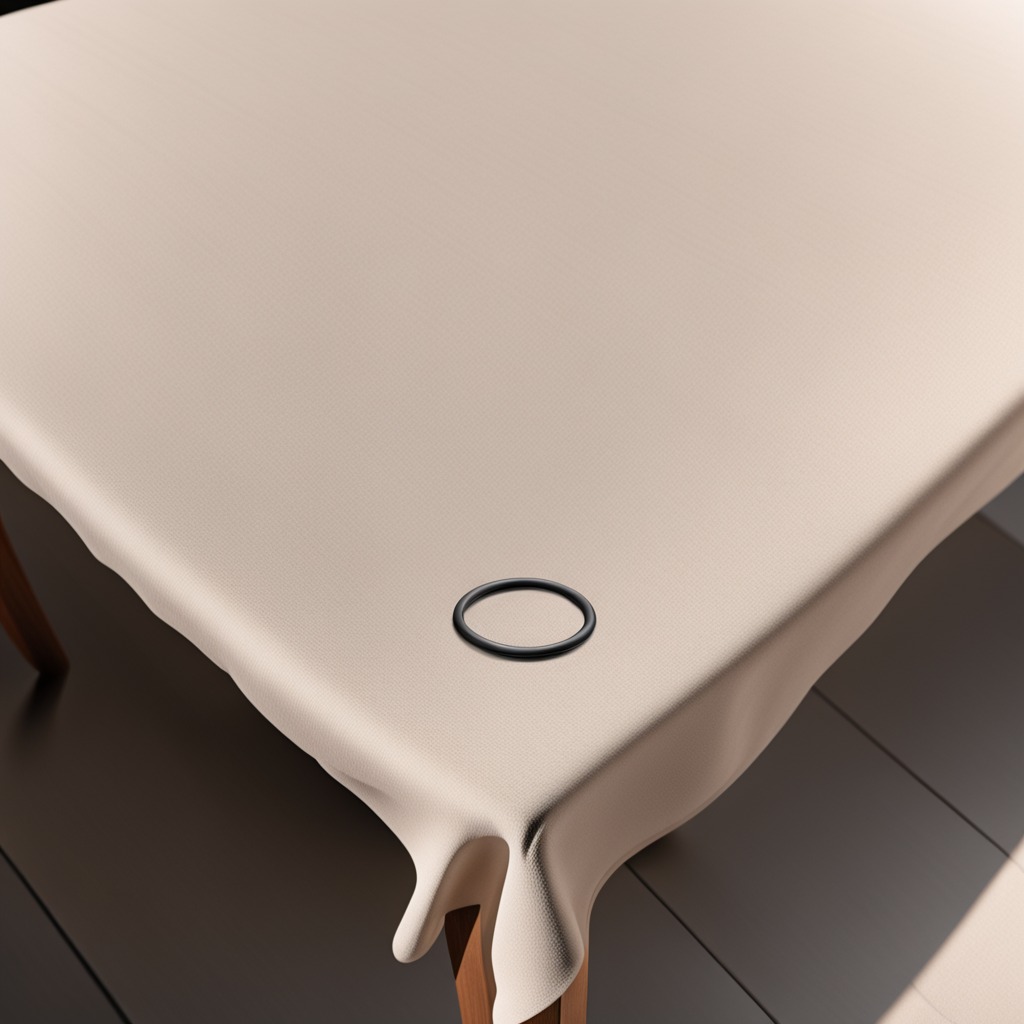
A rubber O-ring is lying on the wooden table in an outdoor workshop.